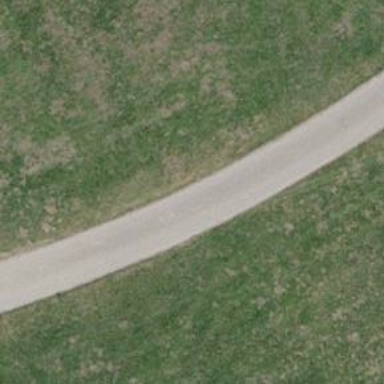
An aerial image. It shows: Agricultural vehicle driving on well-maintained grade1 track.